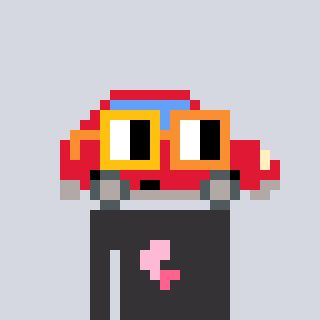
a pixel art character with square yellow and orange glasses, a car-shaped head and a grayscale-colored body on a cool background